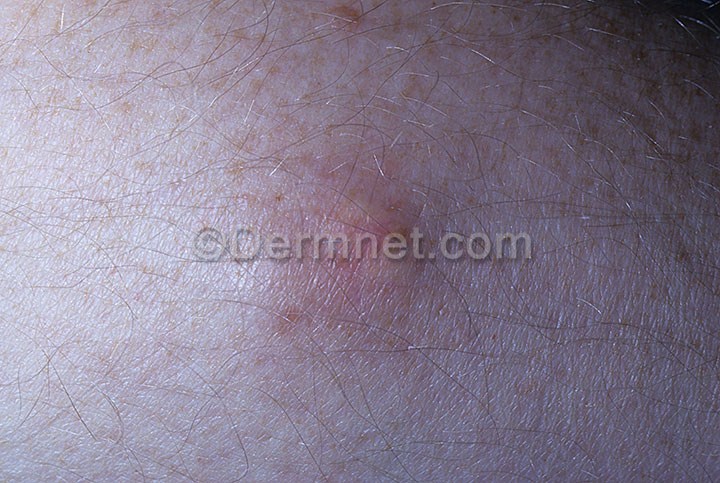
Disease: Seborrheic Keratoses and other Benign Tumors